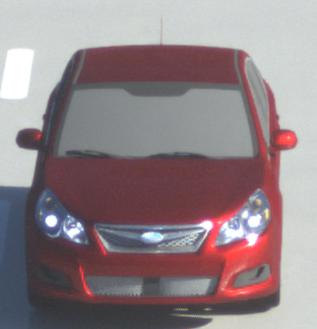
Make: Subaru
Model: Legacy 2.0R
Detailed model: Legacy (IV) Limousine
Model produced from: 2007/09
Model produced until: 2008/10
Doors: 4
Color: red
Road condition: wet road
Daytime: morning or afternoon
Contrast: high contrast